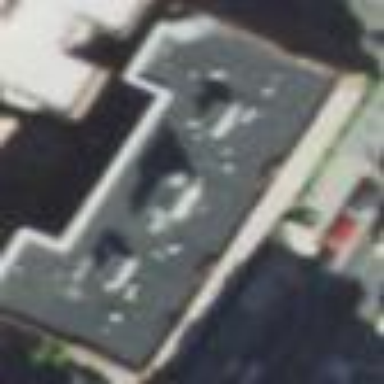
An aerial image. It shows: Building with flat concrete roof.